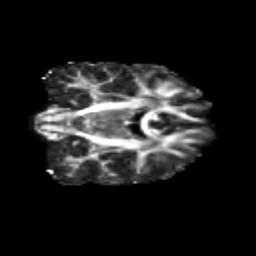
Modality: FA
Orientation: coronal
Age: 26
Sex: female
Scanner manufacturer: siemens
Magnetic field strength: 3 T
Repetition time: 3.5 s
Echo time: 0.125 s